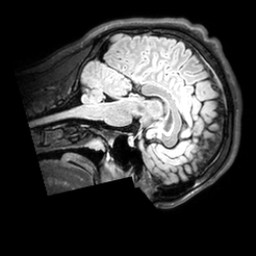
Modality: T1w
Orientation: sagittal
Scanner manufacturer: philips
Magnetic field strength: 3 T
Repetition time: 4.8 s
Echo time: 0.2586 s